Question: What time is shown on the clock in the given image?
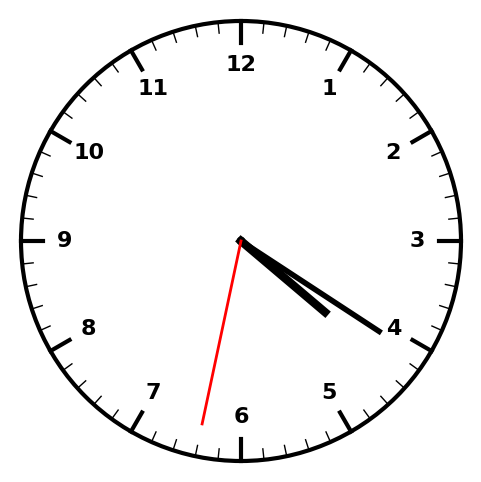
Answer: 04:20:32